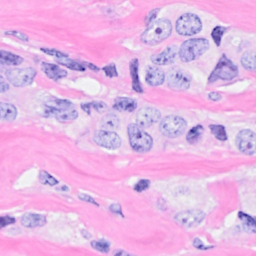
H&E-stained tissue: Breast